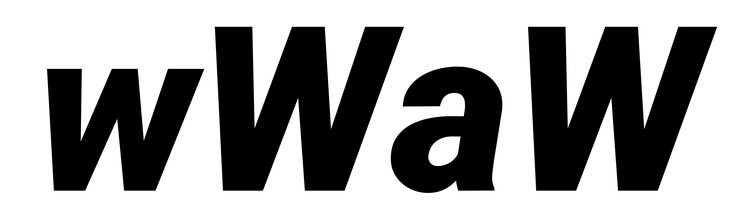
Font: Roboto-Italic_Black_Italic